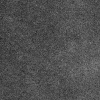
Atmospheric dust classification: dusty